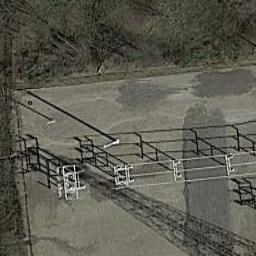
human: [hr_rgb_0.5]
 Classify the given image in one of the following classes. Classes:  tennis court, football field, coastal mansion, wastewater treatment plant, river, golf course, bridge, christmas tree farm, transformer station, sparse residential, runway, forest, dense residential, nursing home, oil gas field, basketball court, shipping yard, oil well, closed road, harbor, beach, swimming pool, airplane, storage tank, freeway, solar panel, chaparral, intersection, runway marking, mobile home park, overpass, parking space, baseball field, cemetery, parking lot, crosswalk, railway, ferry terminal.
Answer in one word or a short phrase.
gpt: transformer station